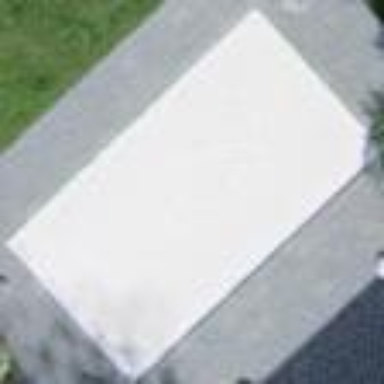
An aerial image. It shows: Swimming pool located in leisure land.